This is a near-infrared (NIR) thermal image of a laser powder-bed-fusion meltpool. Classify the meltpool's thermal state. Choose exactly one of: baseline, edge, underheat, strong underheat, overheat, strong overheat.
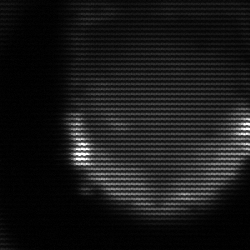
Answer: edge